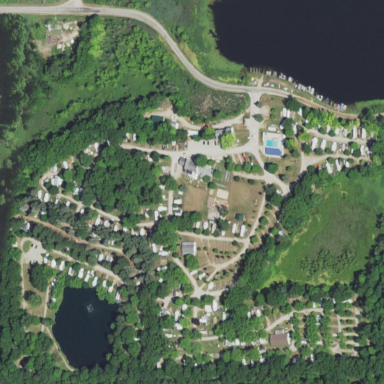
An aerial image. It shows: Caravan site for tourists with tents and caravans available. The site includes static caravans and sanitary dump station.